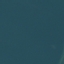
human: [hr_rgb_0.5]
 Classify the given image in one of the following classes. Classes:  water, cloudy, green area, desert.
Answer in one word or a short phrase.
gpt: water